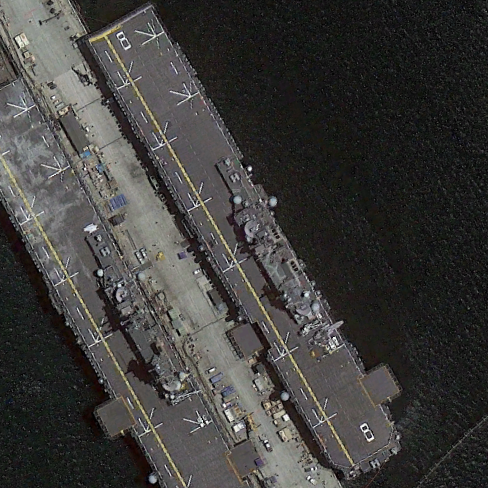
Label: assault